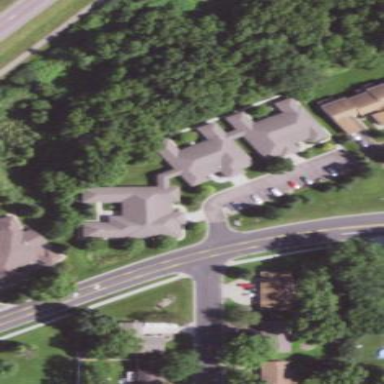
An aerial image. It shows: Nursing home building.